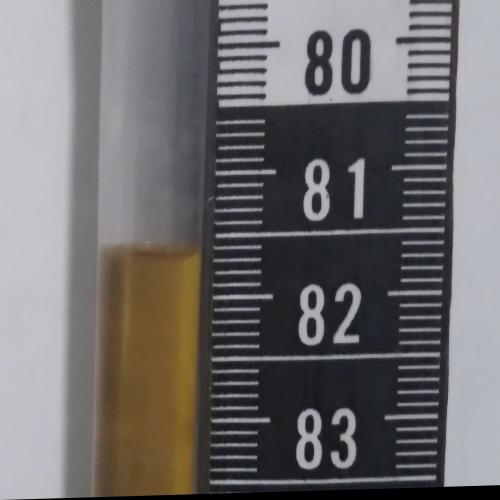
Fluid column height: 81.7 cm